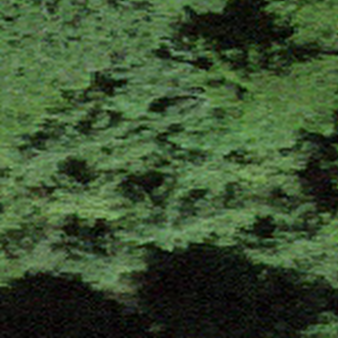
Label: other